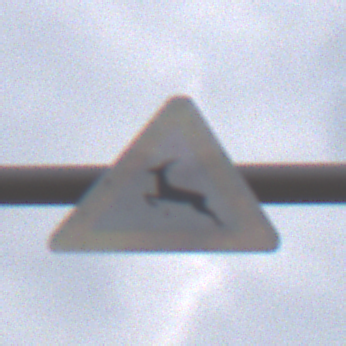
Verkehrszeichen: WildwechselRechts
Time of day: Midday
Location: Outdoor (Suburban)
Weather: Overcast
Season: NotSpecified
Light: Natural